Question: I need some help in debugging the code below. Your help is much appreciated, Thank you so much

'''
fileprivate func filter(forceShowAll addAll: Bool) {
clearResults()
if text!.count < minCharactersNumberToStartFiltering {
return
}
for i in 0 ..< filterDataSource.count {
let item = filterDataSource[i]
if !inlineMode {
// Find text in title and subtitle
let titleFilterRange = (item.title as NSString).range(of: text!, options: comparisonOptions)
let subtitleFilterRange = item.subtitle != nil ? (item.subtitle! as NSString).range(of: text!, options: comparisonOptions) : NSMakeRange(NSNotFound, 0)
if titleFilterRange.location != NSNotFound || subtitleFilterRange.location != NSNotFound || addAll {
item.attributedTitle = NSMutableAttributedString(string: item.title)
item.attributedSubtitle = NSMutableAttributedString(string: (item.subtitle != nil ? item.subtitle! : ""))
item.attributedTitle!.setAttributes(Any,], range: titleFilterRange)
if subtitleFilterRange.location != NSNotFound {
item.attributedSubtitle!.setAttributes(NSAttributedString as [String : Any], range: subtitleFilterRange)
}
filteredResults.append(item)
}
} else {
var textToFilter = text!.lowercased()
if inlineMode, let filterAfter = startFilteringAfter {
if let suffixToFilter = textToFilter.components(separatedBy: filterAfter).last, (suffixToFilter != "" || startSuggestingInmediately == true), textToFilter != suffixToFilter {
textToFilter = suffixToFilter
} else {
placeholderLabel?.text = ""
return
}
}
if item.title.lowercased().hasPrefix(textToFilter) {
let indexFrom = textToFilter.index(textToFilter.startIndex, offsetBy: textToFilter.count)
let itemSuffix = item.title[indexFrom...]
item.attributedTitle = NSMutableAttributedString(string: String(itemSuffix))
filteredResults.append(item)
}
}
}
tableView?.reloadData()
if inlineMode {
handleInlineFiltering()
}
}
// Clean filtered results
fileprivate func clearResults() {
filteredResults.removeAll()
tableView?.removeFromSuperview()
}
'''
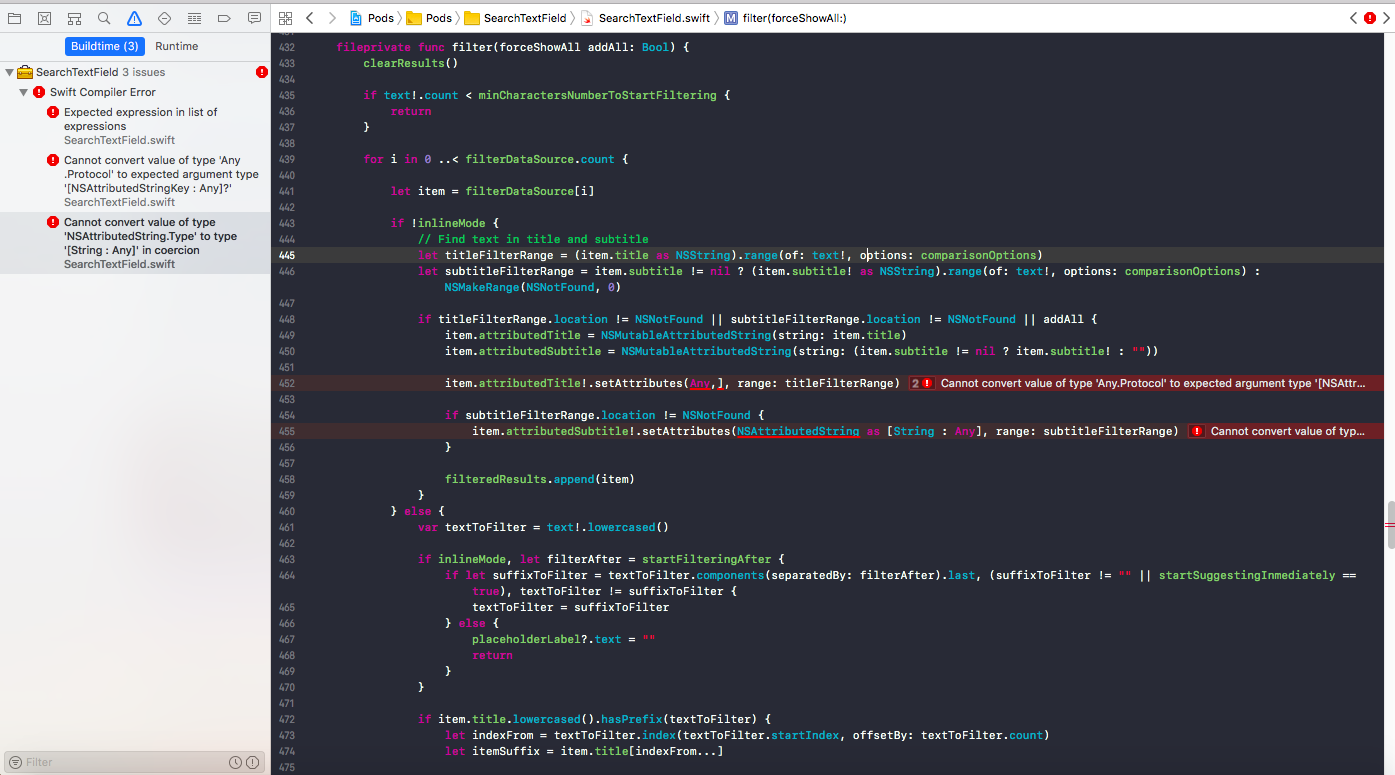
Answer: You need to provide the 'attributes' as you can see the actual implementation of this class <URL>. You can do that as below,
'''
item.attributedTitle!.setAttributes(highlightAttributes, range: titleFilterRange)
if subtitleFilterRange.location != NSNotFound {
item.attributedSubtitle!.setAttributes(highlightAttributesForSubtitle(), range:
subtitleFilterRange)
}
'''